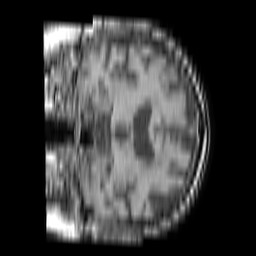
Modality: T1w
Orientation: coronal
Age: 77
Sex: male
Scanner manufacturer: philips
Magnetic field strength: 1.5 T
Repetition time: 0.1799 s
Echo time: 0.001846 s